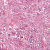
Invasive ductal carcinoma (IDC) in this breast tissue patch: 1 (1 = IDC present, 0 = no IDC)